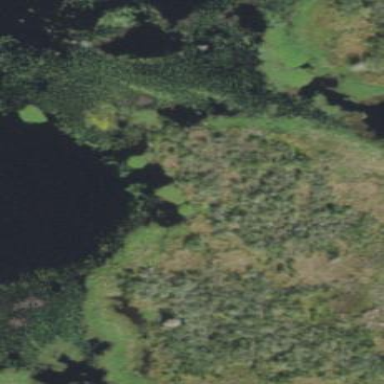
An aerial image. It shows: Marshy wetland area.